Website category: phone
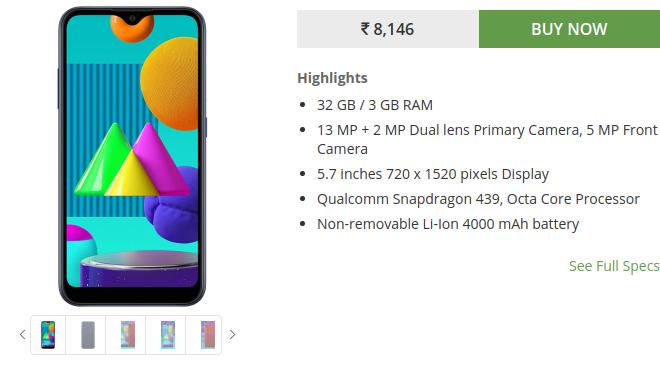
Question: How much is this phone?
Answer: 8,146

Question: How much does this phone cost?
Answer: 8,146

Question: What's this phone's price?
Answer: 8,146

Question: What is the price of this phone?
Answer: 8,146

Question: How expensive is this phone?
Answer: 8,146

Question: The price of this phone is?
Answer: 8,146

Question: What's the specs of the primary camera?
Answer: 13 MP + 2 MP Dual lens Primary Camera

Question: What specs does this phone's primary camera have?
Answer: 13 MP + 2 MP Dual lens Primary Camera

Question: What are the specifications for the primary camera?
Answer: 13 MP + 2 MP Dual lens Primary Camera

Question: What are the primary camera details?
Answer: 13 MP + 2 MP Dual lens Primary Camera

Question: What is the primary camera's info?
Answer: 13 MP + 2 MP Dual lens Primary Camera

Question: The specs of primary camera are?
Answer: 13 MP + 2 MP Dual lens Primary Camera

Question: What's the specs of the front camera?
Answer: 5 MP Front Camera

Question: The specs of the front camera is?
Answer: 5 MP Front Camera

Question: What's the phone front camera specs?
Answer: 5 MP Front Camera

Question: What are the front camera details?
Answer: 5 MP Front Camera

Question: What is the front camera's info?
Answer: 5 MP Front Camera

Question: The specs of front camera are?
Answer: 5 MP Front Camera

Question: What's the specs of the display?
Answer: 5.7 inches 720 x 1520 pixels Display

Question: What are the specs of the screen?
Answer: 5.7 inches 720 x 1520 pixels Display

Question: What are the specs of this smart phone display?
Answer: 5.7 inches 720 x 1520 pixels Display

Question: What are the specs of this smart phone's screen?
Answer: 5.7 inches 720 x 1520 pixels Display

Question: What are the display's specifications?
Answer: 5.7 inches 720 x 1520 pixels Display

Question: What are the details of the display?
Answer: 5.7 inches 720 x 1520 pixels Display

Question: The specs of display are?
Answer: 5.7 inches 720 x 1520 pixels Display

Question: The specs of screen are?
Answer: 5.7 inches 720 x 1520 pixels Display

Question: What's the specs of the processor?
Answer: Qualcomm Snapdragon 439, Octa Core Processor

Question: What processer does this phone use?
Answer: Qualcomm Snapdragon 439, Octa Core Processor

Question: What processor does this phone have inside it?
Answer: Qualcomm Snapdragon 439, Octa Core Processor

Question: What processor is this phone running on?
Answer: Qualcomm Snapdragon 439, Octa Core Processor

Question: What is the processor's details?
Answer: Qualcomm Snapdragon 439, Octa Core Processor

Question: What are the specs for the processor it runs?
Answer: Qualcomm Snapdragon 439, Octa Core Processor

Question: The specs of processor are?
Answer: Qualcomm Snapdragon 439, Octa Core Processor

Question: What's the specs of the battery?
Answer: Non-removable Li-Ion 4000 mAh battery

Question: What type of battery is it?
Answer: Non-removable Li-Ion 4000 mAh battery

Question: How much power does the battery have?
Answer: Non-removable Li-Ion 4000 mAh battery

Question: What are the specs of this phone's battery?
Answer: Non-removable Li-Ion 4000 mAh battery

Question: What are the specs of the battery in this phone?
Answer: Non-removable Li-Ion 4000 mAh battery

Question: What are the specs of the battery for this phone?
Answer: Non-removable Li-Ion 4000 mAh battery

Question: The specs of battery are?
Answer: Non-removable Li-Ion 4000 mAh battery